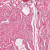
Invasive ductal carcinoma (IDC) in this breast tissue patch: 0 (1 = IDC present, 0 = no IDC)